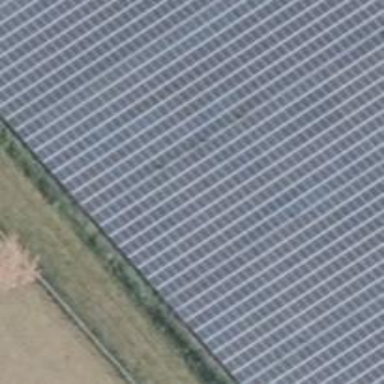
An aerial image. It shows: Solar power generator using photovoltaic panels.